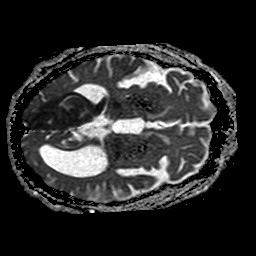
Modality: ADC
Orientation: axial
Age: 79
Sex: male
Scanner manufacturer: philips
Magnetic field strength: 1.5 T
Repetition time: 3.644 s
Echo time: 0.09257 s